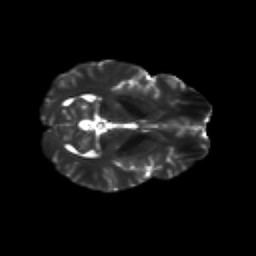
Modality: T2w
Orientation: axial
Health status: healthy
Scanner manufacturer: philips
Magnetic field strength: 3 T
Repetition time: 9.75 s
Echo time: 0.092 s